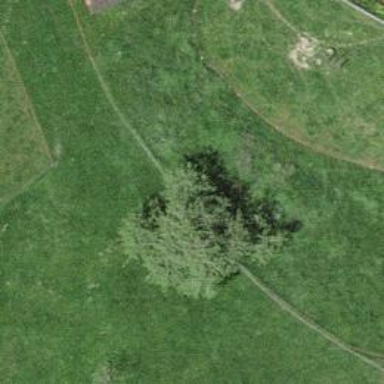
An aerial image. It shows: Farm.